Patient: sex M, age 80
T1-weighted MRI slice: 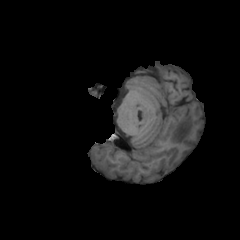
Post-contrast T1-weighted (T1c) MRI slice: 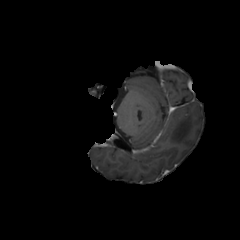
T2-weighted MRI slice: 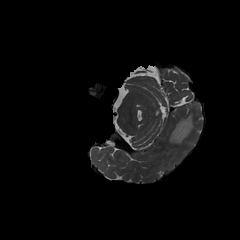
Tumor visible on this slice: yes
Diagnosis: Glioblastoma, IDH-wildtype
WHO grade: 4